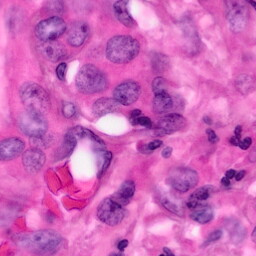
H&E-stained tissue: Pancreatic